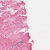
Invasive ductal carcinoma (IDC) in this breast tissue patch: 0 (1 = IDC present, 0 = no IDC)